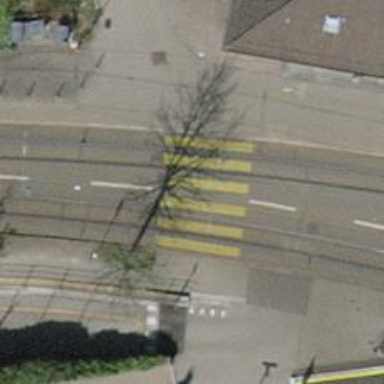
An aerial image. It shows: Footway crossing with marked asphalt surface.